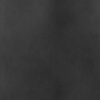
Label: dusty